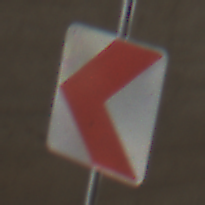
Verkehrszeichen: RichtungstafelnInKurvenKleinRechts
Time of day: Midday
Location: Roofed (Tunnel)
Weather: NotSpecified
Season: NotSpecified
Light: Natural